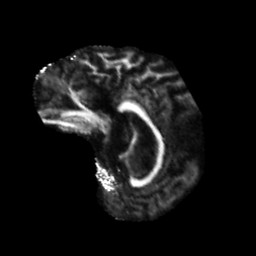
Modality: FA
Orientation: sagittal
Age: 75
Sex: male
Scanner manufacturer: siemens
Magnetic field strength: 3 T
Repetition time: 5.47 s
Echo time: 0.0854 s